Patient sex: F
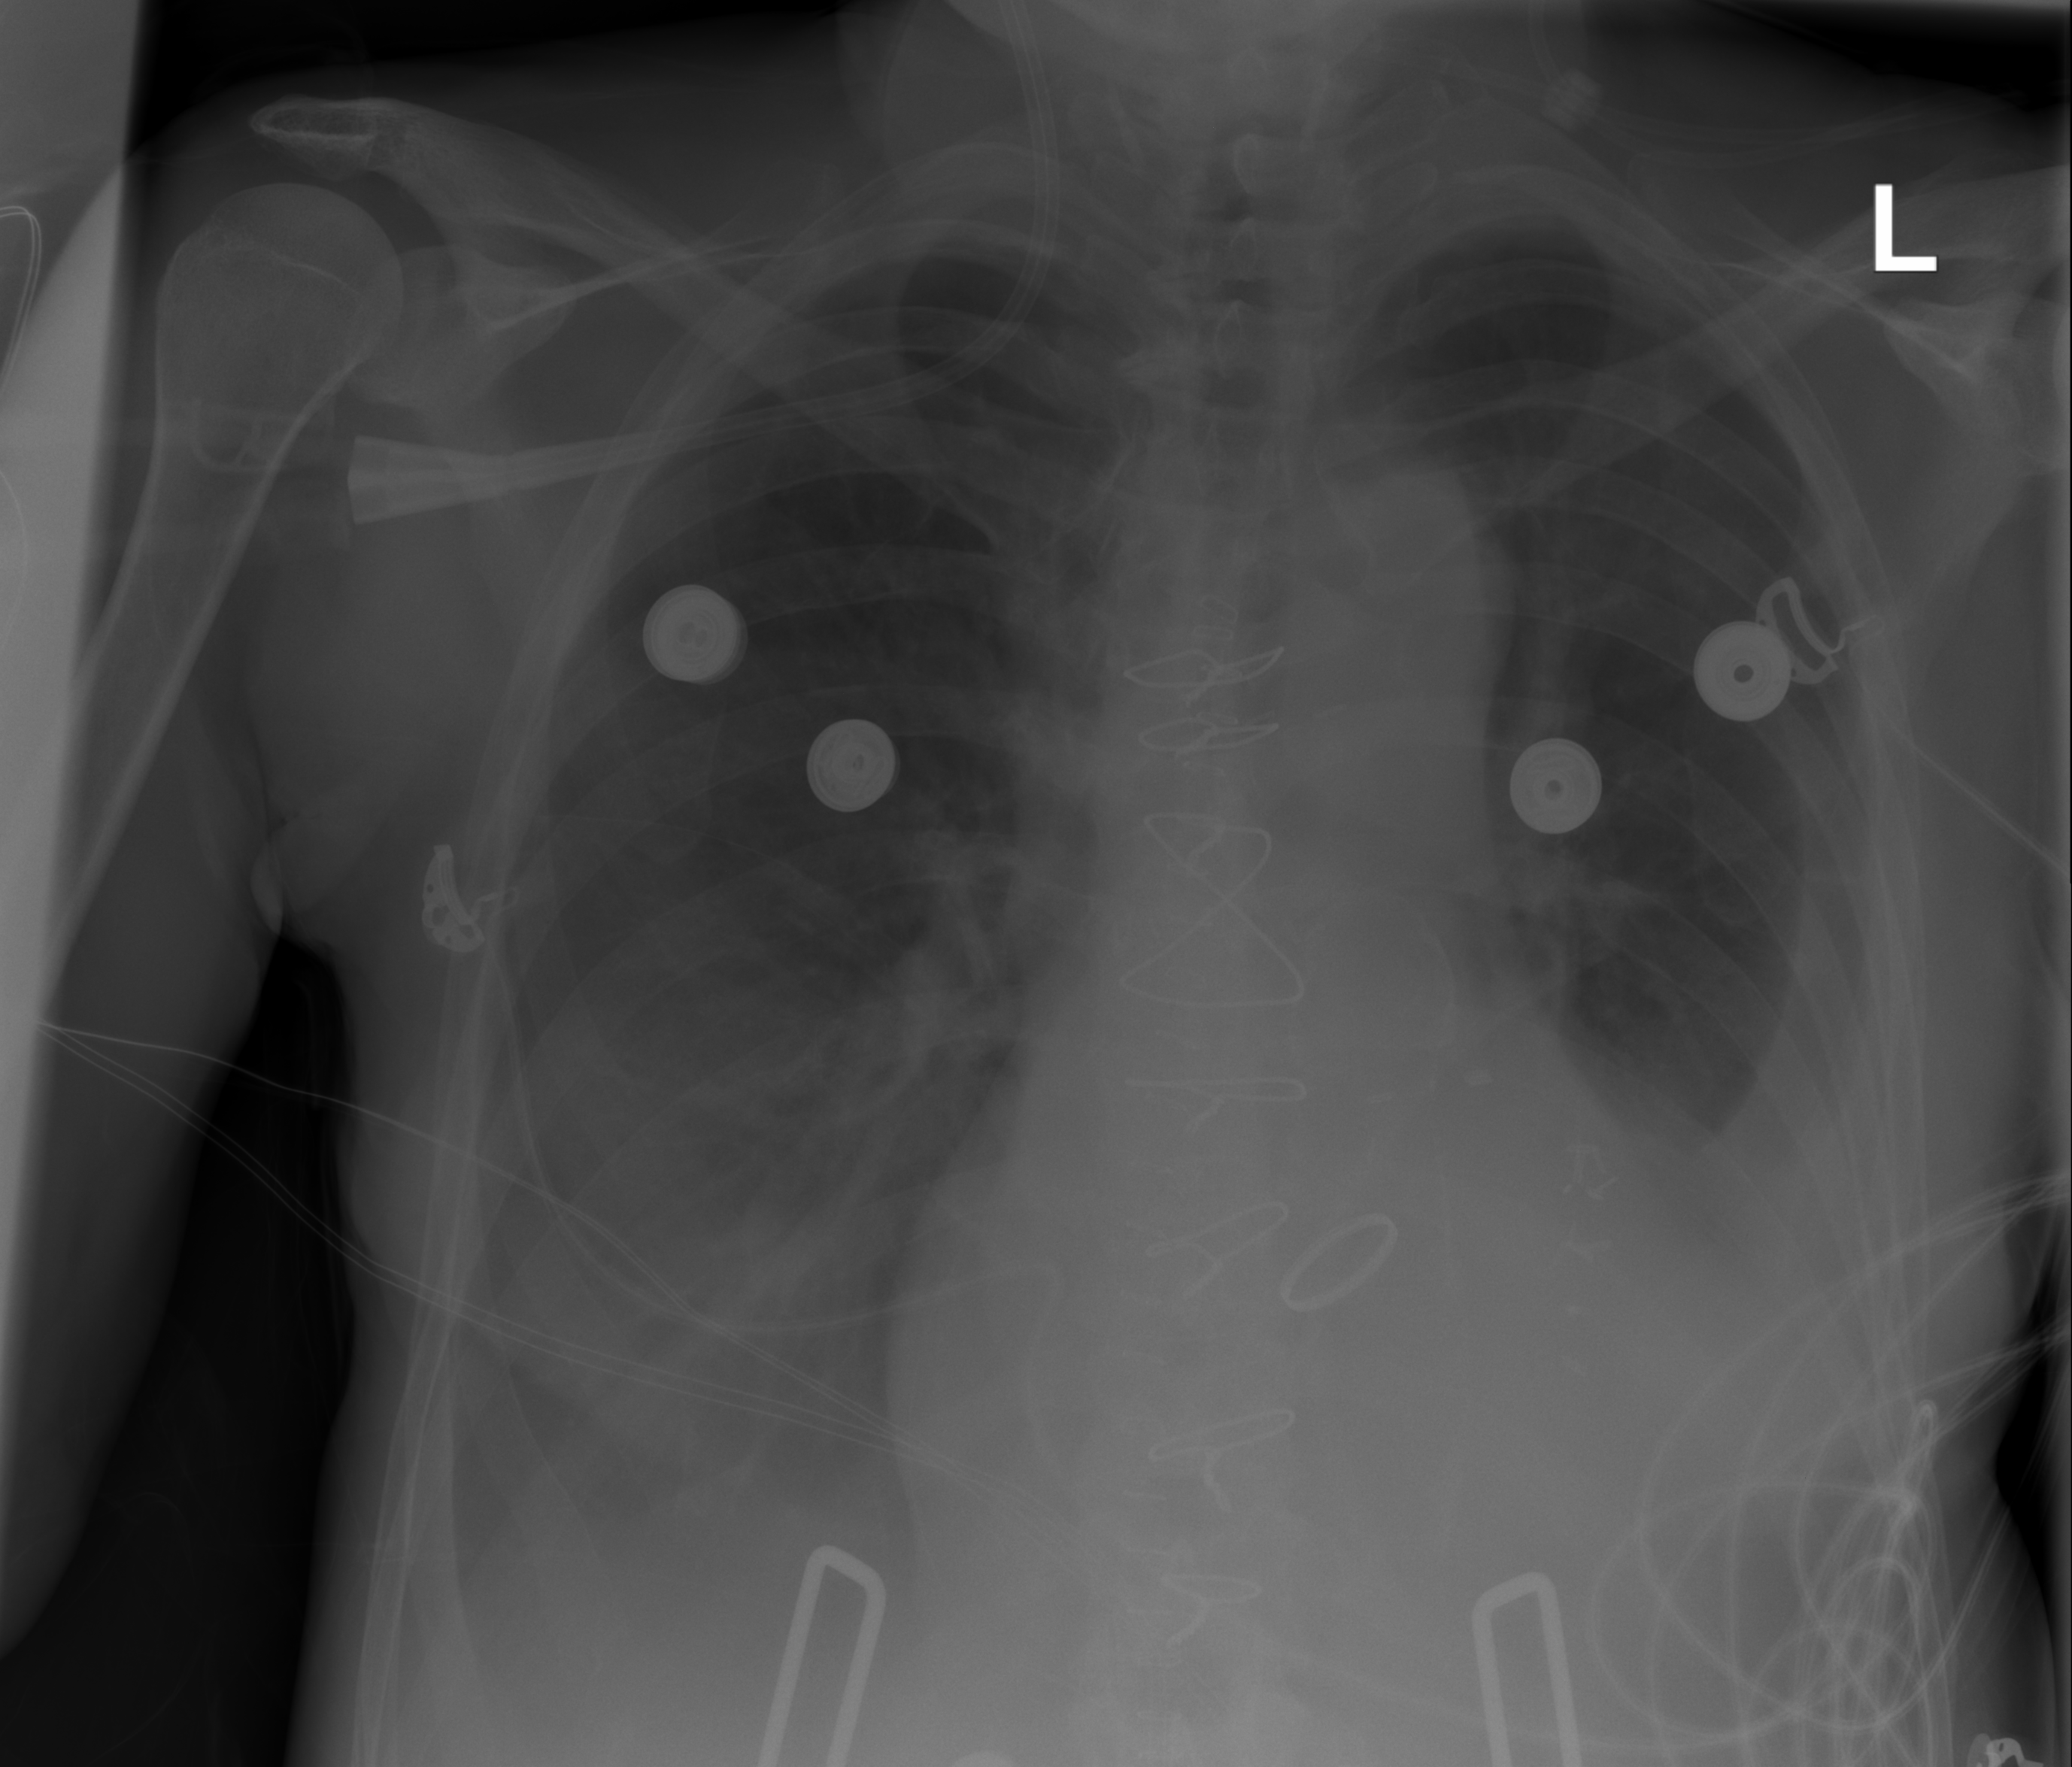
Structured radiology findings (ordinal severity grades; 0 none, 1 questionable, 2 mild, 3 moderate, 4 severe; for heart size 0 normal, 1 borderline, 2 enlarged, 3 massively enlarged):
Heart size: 2
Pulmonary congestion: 0
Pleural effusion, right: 1
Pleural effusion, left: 2
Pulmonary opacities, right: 0
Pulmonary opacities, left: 0
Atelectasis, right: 1
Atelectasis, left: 2